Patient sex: F
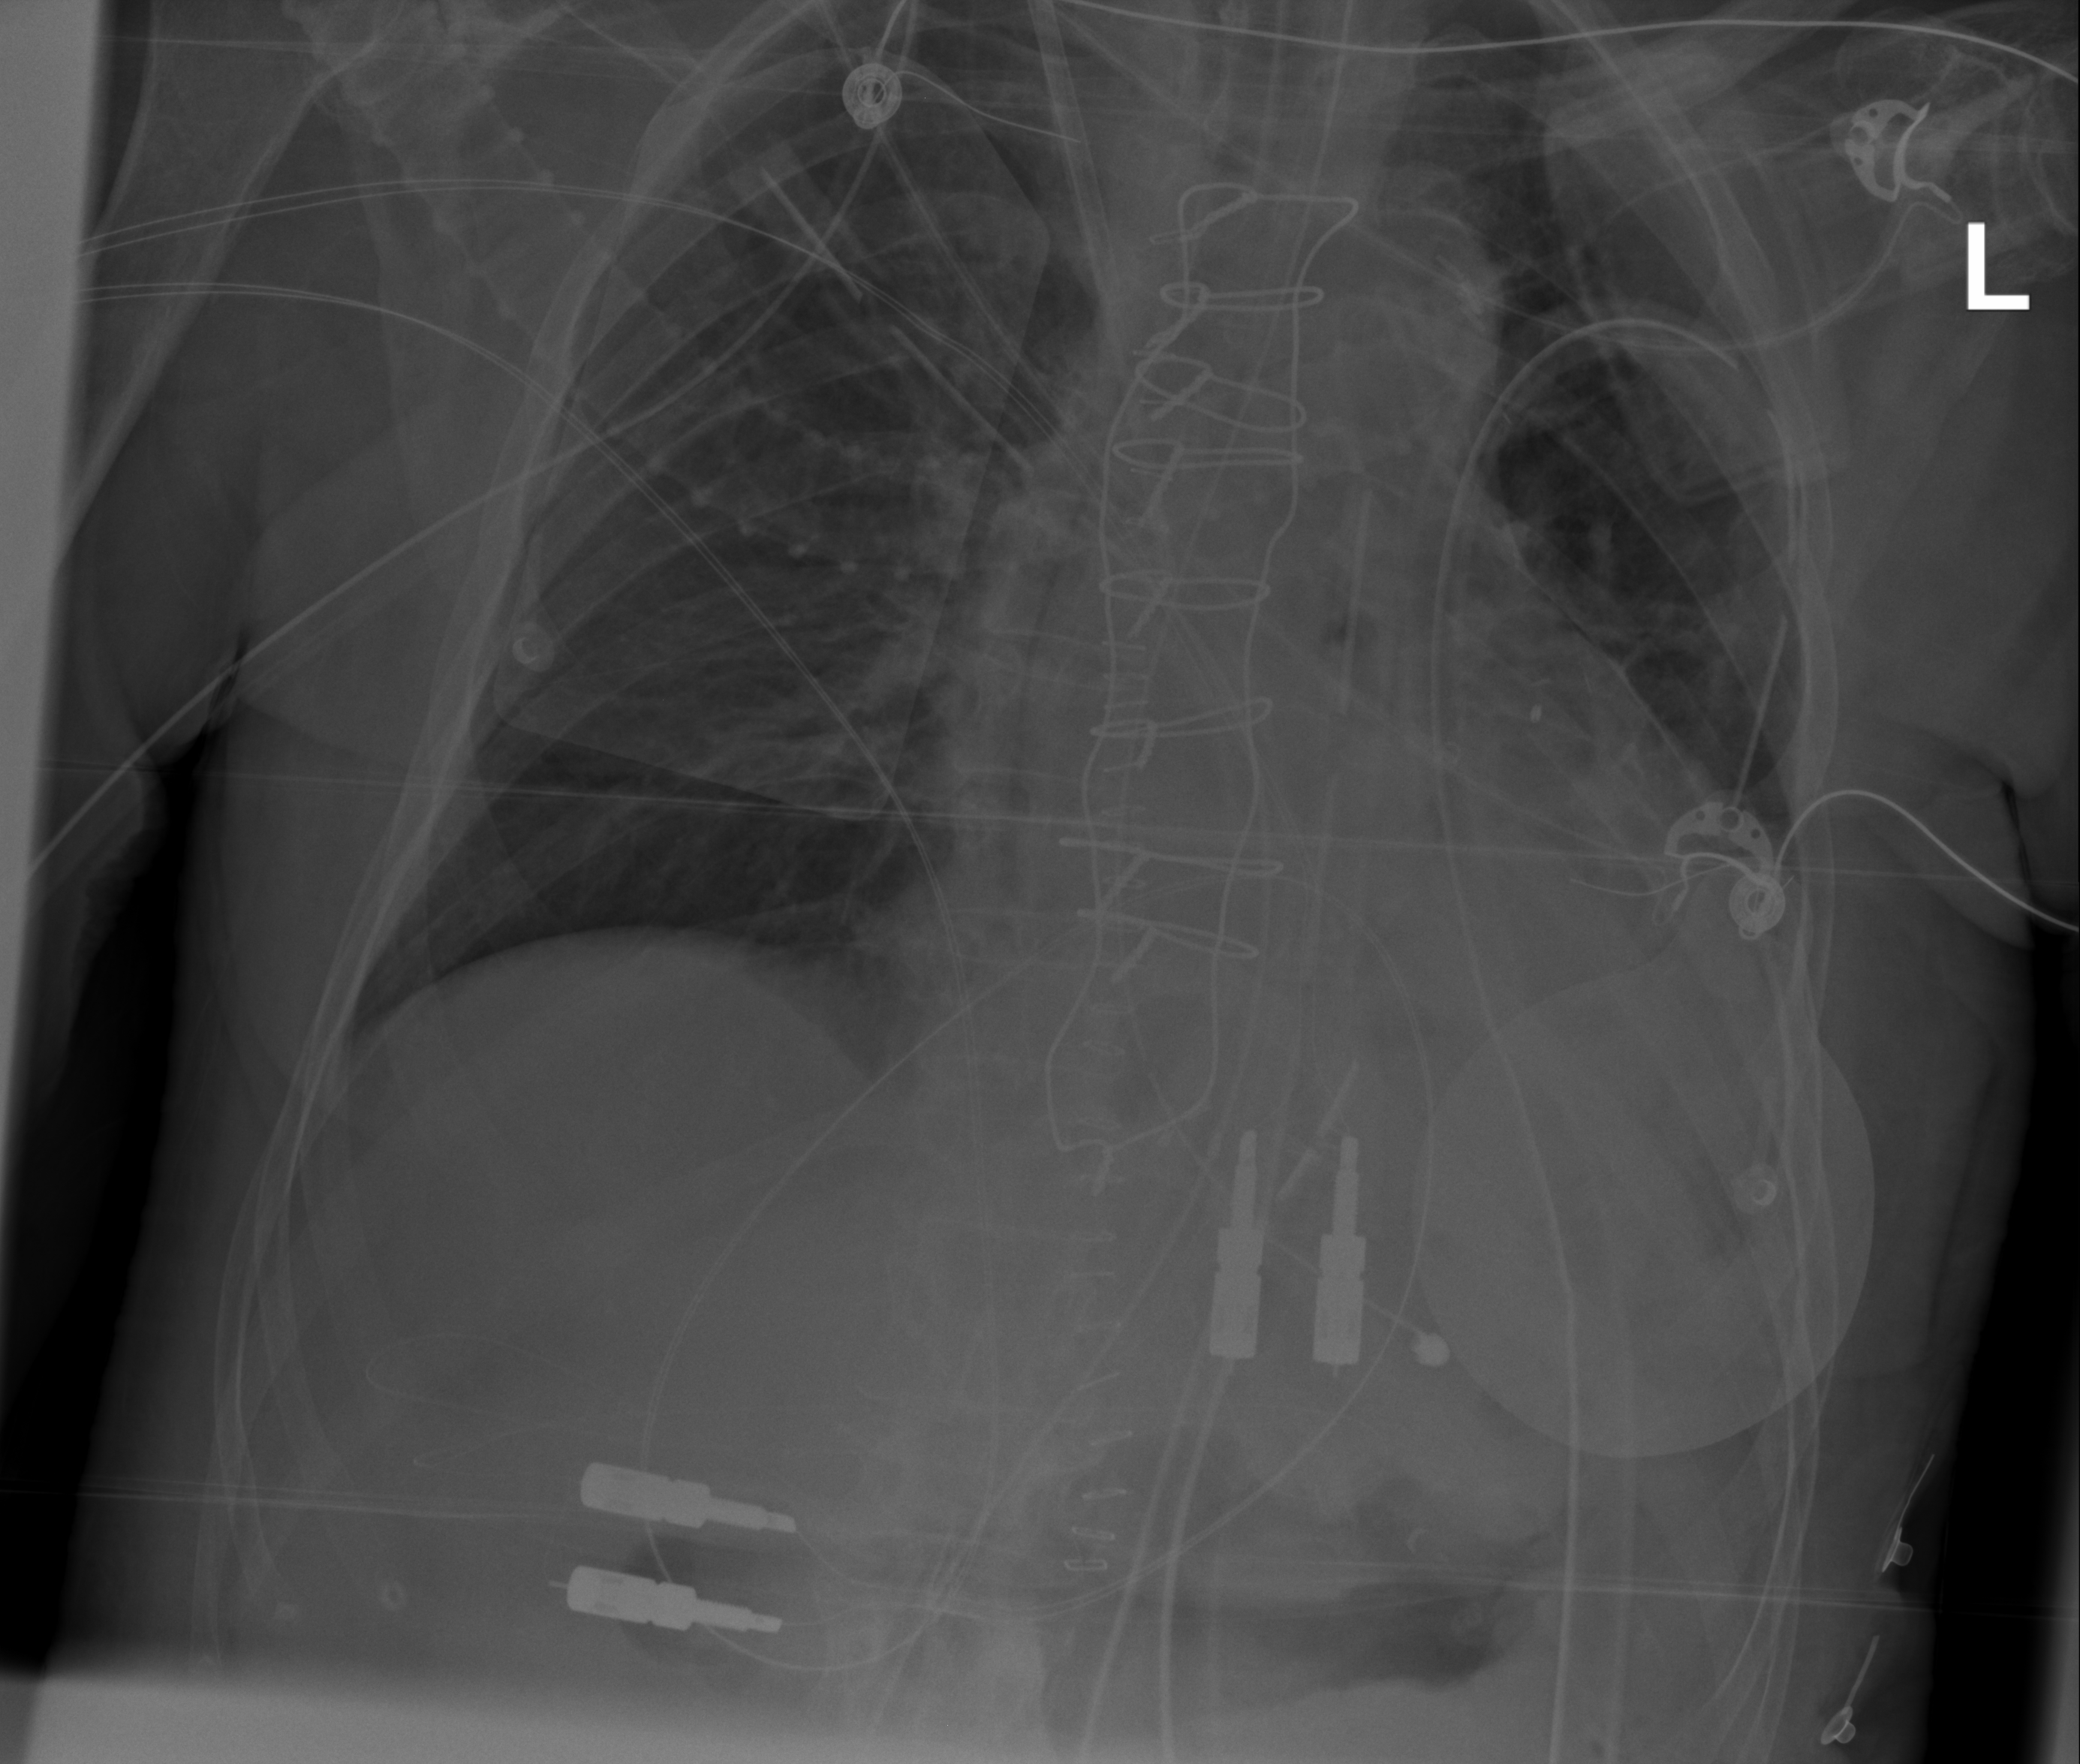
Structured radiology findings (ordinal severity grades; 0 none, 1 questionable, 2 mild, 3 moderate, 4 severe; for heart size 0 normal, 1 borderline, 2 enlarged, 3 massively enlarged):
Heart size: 1
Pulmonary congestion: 0
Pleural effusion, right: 0
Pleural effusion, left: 1
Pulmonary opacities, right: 0
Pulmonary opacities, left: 0
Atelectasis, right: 0
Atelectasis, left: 2